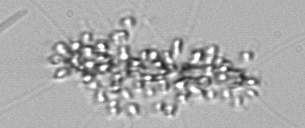
Label: Chaetoceros_didymus_TAG_external_flagellate